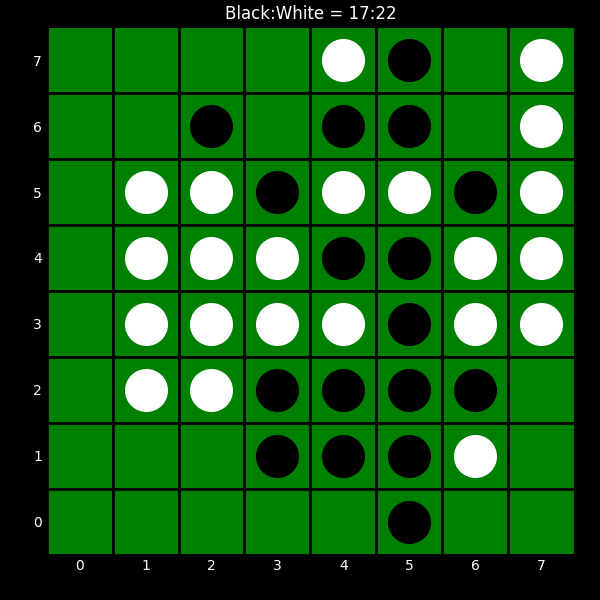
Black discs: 17
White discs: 22